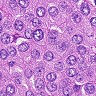
Metastatic tissue present: yes